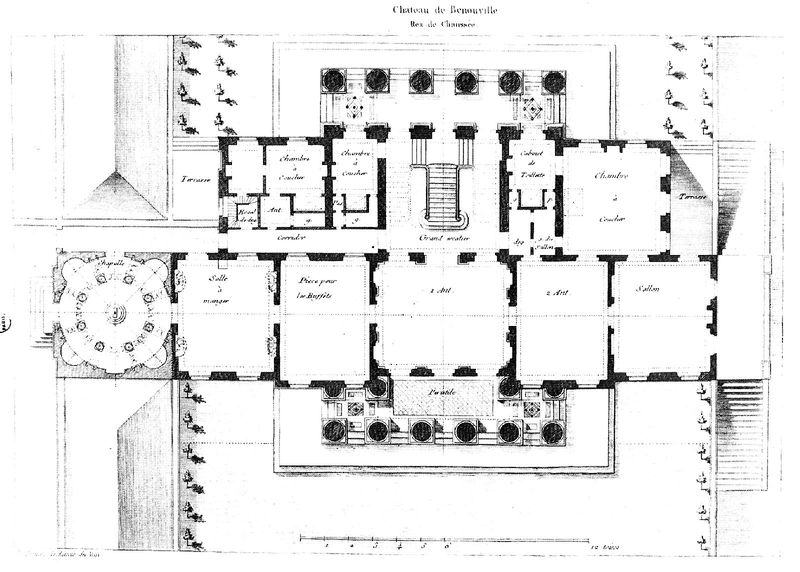
Titel: Schloss Bénouville
Künstler: Claude Nicolas Ledoux
Standort: Calvados, Schloss Bénouville (EU - F - Basse-Normandie)
Schlagwörter: baum, weiß, bäume, fenster, frankreich, schwarz, säule, säulen, zeichnung, zimmer, dach, gebäude, haus, park, schloss, architektur, kirche, blatt, rund, garten, terrasse, mauer, saal, französisch, treppe, eingang, druck, räume, entwurf, freitreppe, plan, chateau, grundriss, massstab, graten, corridor